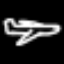
Label: airplane